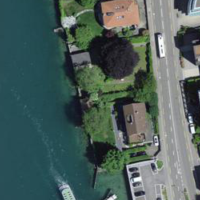
EUNIS habitat code: 54
Species observed at this site:
Poa annua